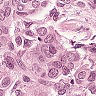
Metastatic tissue present: yes